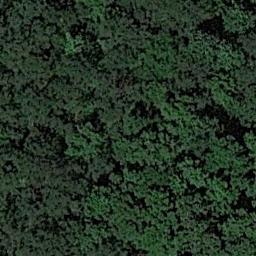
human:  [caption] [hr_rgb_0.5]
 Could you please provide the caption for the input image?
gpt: The forest is full of green trees .

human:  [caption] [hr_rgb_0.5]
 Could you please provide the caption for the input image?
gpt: Many dense green trees are in a forest .

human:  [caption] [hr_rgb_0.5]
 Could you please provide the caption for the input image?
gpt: The forest has a lot of dense green trees of different color depths .

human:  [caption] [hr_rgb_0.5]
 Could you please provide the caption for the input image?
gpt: There are several bare lands in this forest .

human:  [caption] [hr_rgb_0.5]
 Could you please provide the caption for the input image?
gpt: A dense forest with many green trees .